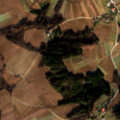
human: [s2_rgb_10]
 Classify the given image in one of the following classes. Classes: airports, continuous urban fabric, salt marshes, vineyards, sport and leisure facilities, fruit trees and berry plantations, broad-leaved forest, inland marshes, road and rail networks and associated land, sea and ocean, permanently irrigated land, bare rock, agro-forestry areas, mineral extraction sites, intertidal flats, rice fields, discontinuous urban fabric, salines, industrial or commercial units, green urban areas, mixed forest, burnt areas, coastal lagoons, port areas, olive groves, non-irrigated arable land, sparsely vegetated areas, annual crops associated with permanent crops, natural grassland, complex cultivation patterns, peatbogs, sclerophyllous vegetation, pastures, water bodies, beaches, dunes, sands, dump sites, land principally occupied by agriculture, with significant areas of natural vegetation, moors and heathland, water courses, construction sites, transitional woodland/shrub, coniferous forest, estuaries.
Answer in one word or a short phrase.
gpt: discontinuous urban fabric, non-irrigated arable land, complex cultivation patterns, land principally occupied by agriculture, with significant areas of natural vegetation, mixed forest